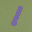
Label: 1